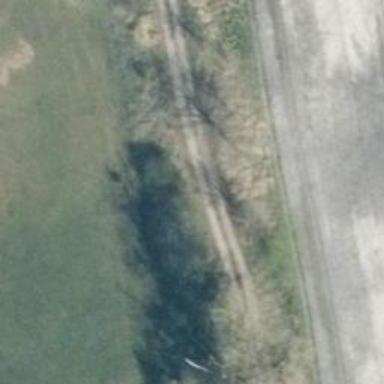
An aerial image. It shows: Sandy track with grade2 tracktype.